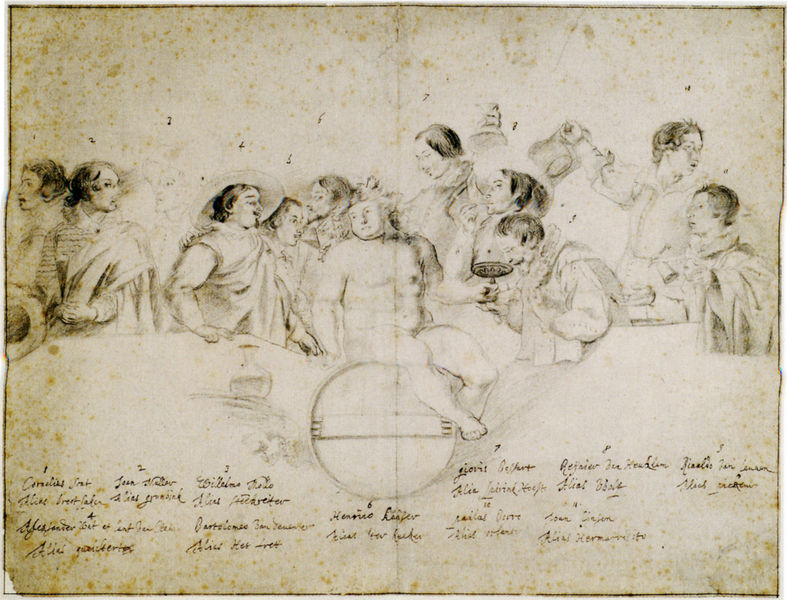
Titel: Porträts der Künstlergemeinschaft 'Bentvueghels' in Rom mit beigegebenen Namen
Standort: Rotterdam
Institution: Museum Boijmans Van Beuningen
Schlagwörter: akt, gott, gruppe, hand, körper, mann, nackt, umhang, weiß, frauen, gelb, menschen, sitzen, brust, frau, glas, hut, hüte, kleider, männer, schwarz, skizze, tisch, zeichnung, fest, gesellschaft, gespräch, alt, feier, flasche, erde, gewand, sitzend, gewänder, klassizismus, musik, kreis, rund, brüste, schrift, italien, studie, jungen, grafik, graphik, essen, wein, dick, muskeln, inschrift, zahlen, ziffern, lachen, unterschrift, buch, druck, seite, text, bleistift, kugel, fass, untersuchung, entwurf, kunst, festmahl, mahl, rom, pergament, seiten, jesus, antik, bacchus, gedicht, umhänge, ereignis, gelblich, vorlage, handschrift, beschreibung, lied, traktat, weltkugel, notizen, beischrift, flecke, falz, artikel, cornelius, enwurf, handlung, verblasst, bachus, klech, edelleute, weinfaß, umhäng, schmutzflecke, weltkugeö, mittagsessen, numeriert, erstentwurf